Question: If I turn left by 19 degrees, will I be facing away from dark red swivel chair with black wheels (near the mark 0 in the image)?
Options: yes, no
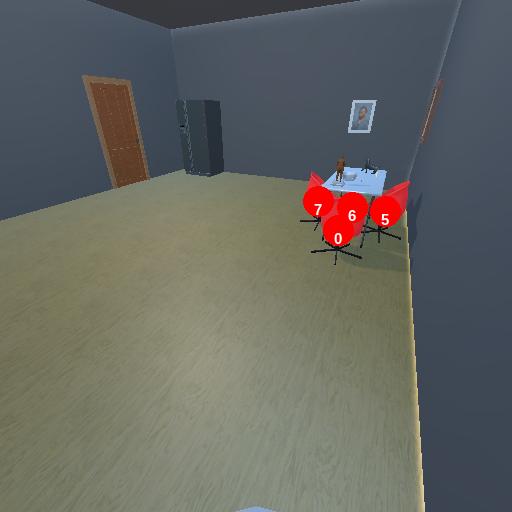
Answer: yes